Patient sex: M
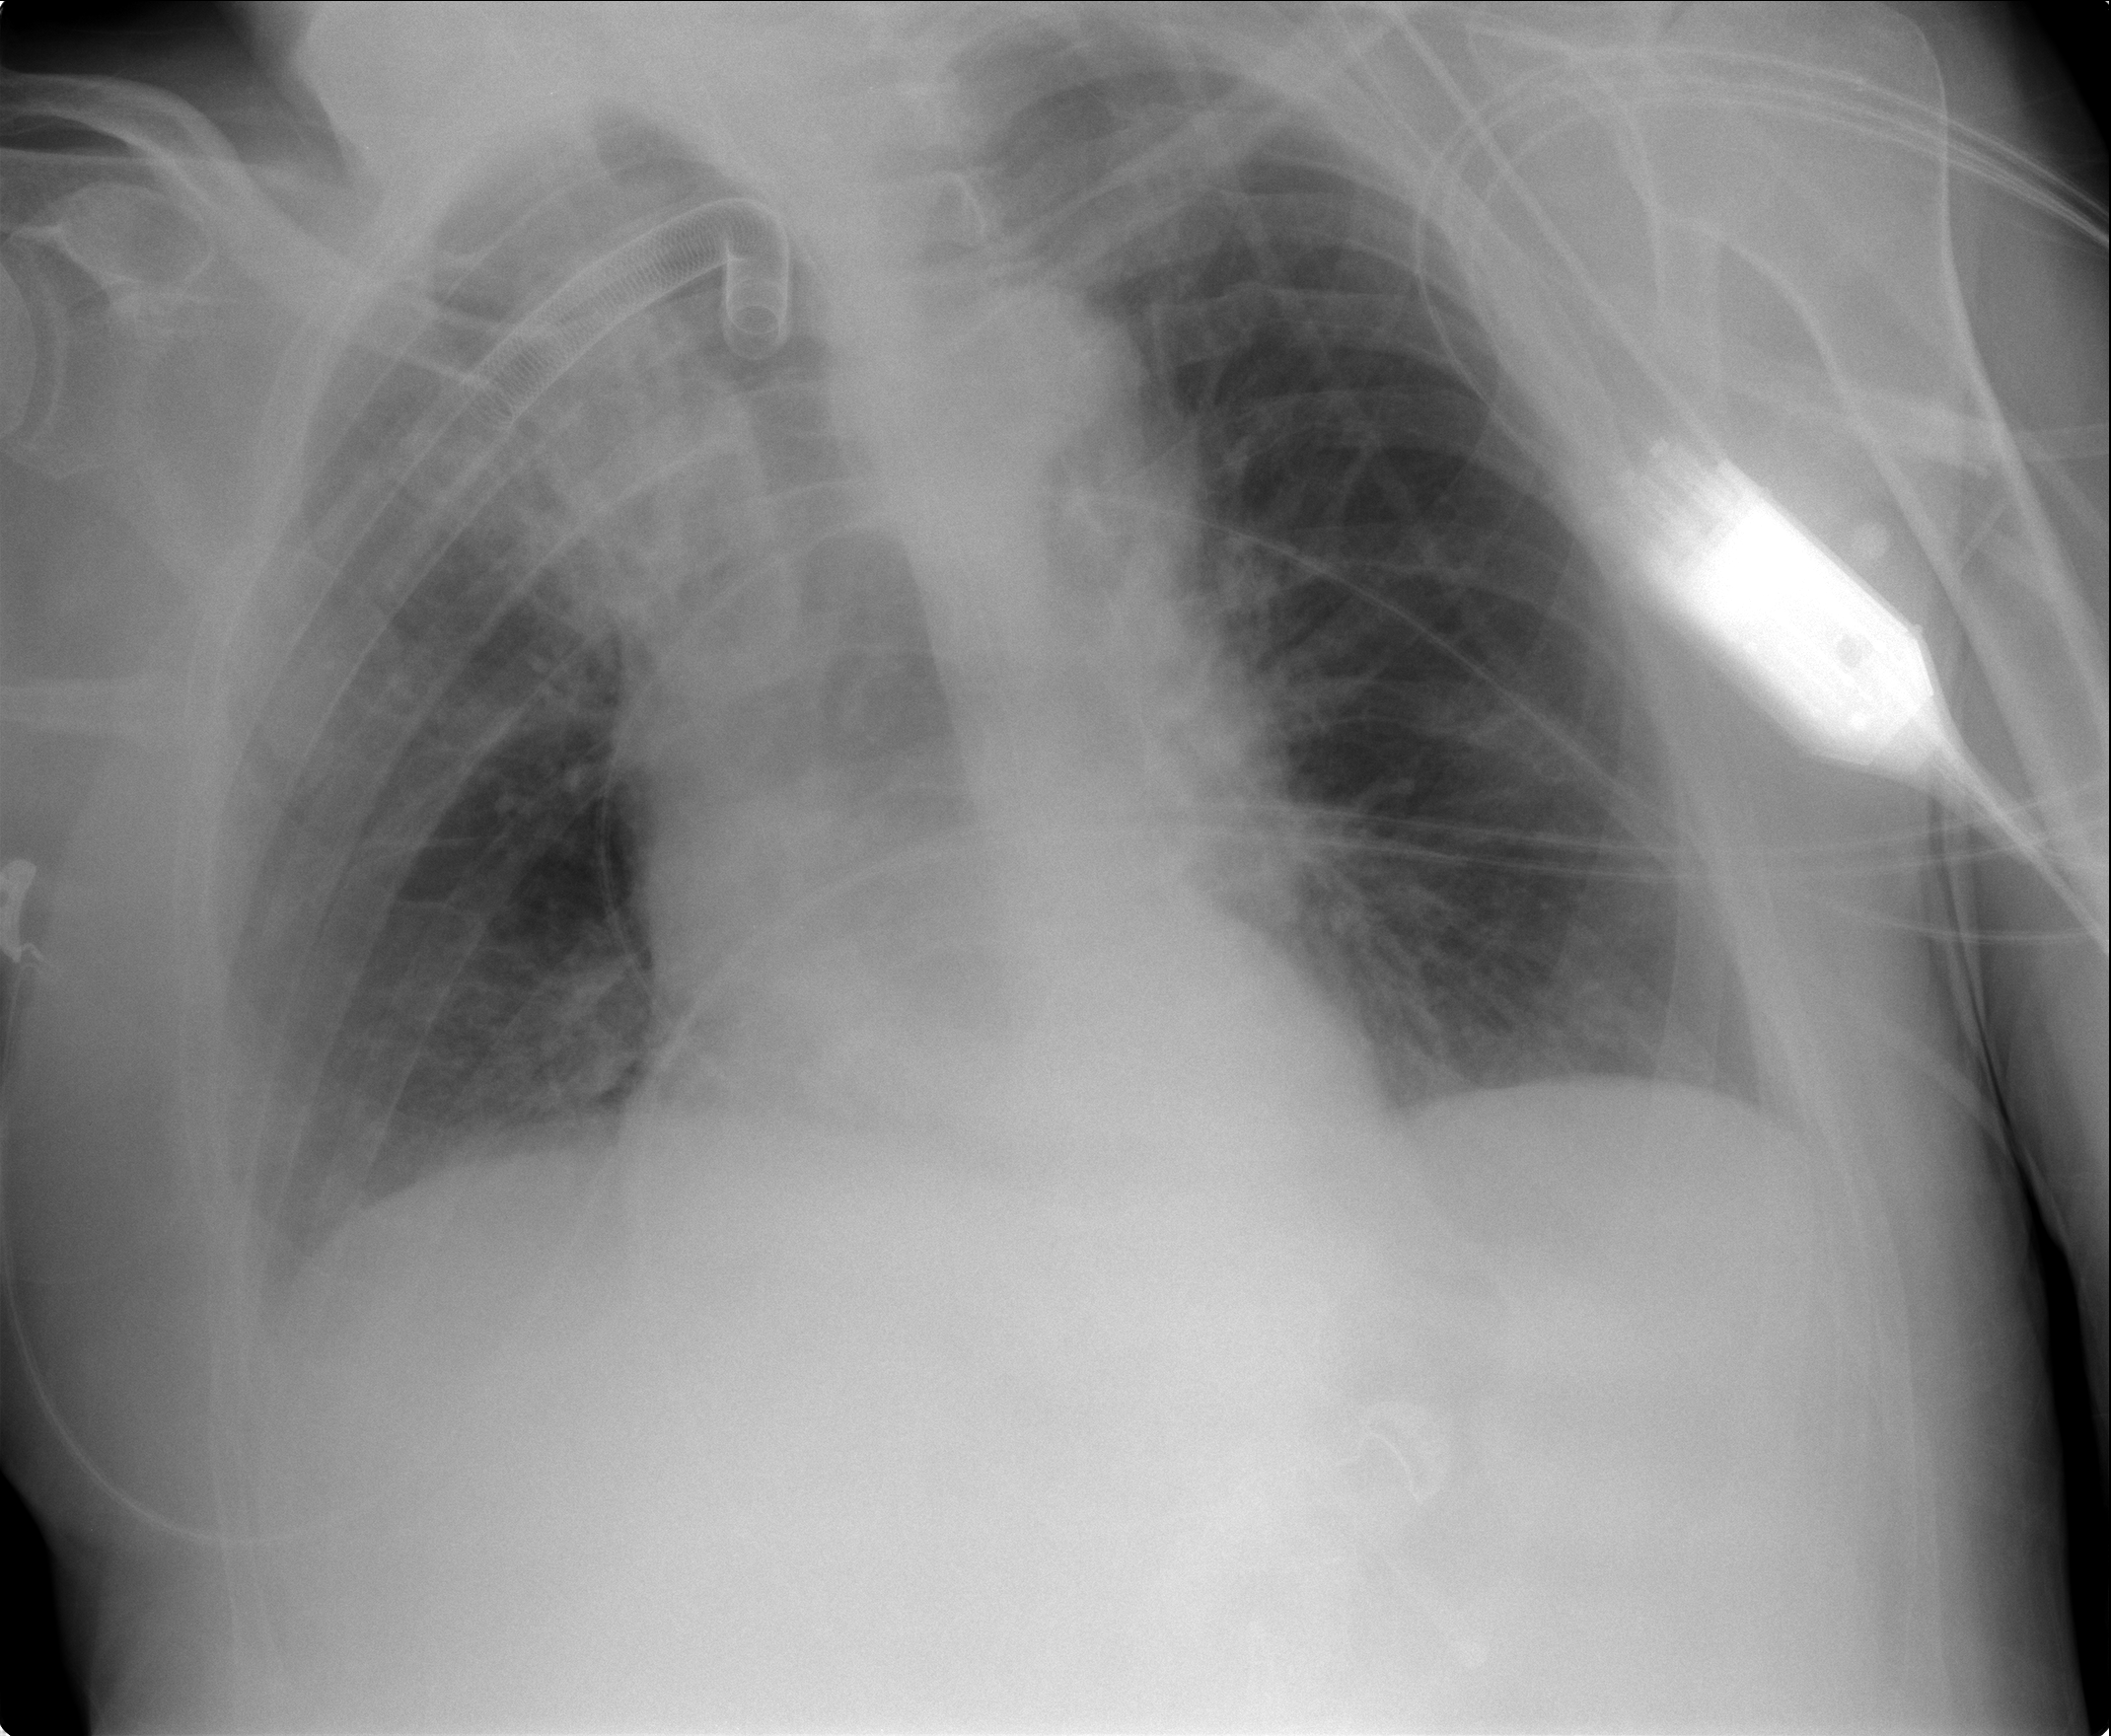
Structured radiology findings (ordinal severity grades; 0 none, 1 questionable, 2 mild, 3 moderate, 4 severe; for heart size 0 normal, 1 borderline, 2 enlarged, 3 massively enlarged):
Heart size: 0
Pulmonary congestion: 1
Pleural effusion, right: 0
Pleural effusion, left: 0
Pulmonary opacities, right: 2
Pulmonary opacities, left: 0
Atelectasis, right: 2
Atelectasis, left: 0